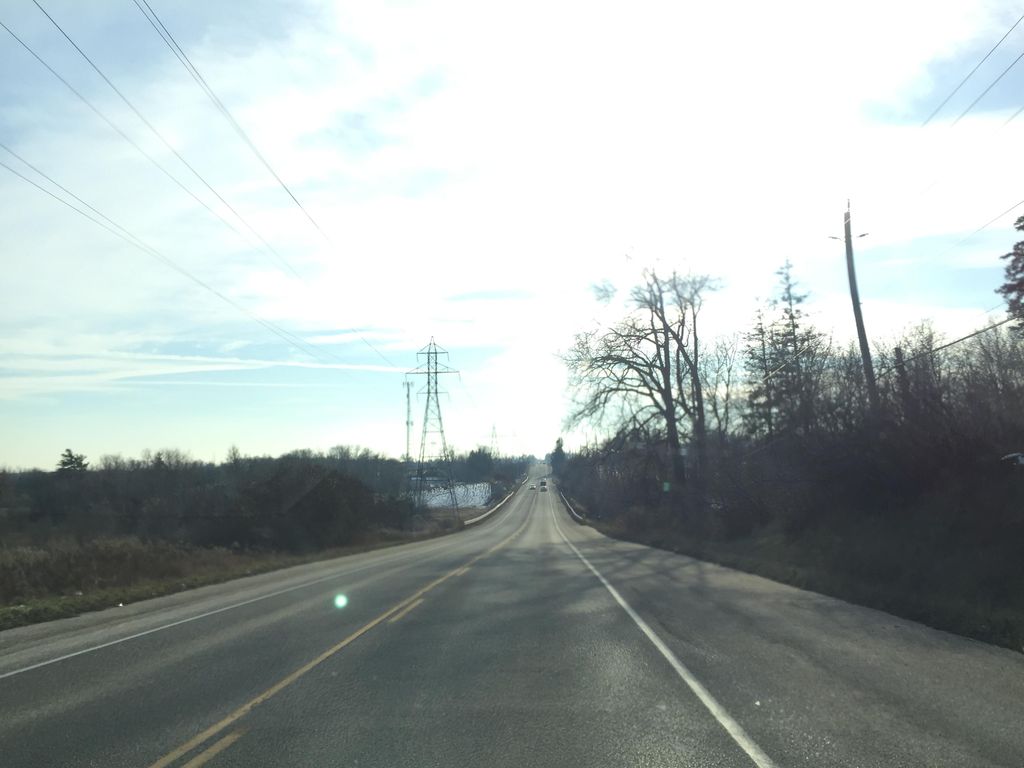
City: kitchener-waterloo